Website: home-depot
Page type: order-tracking
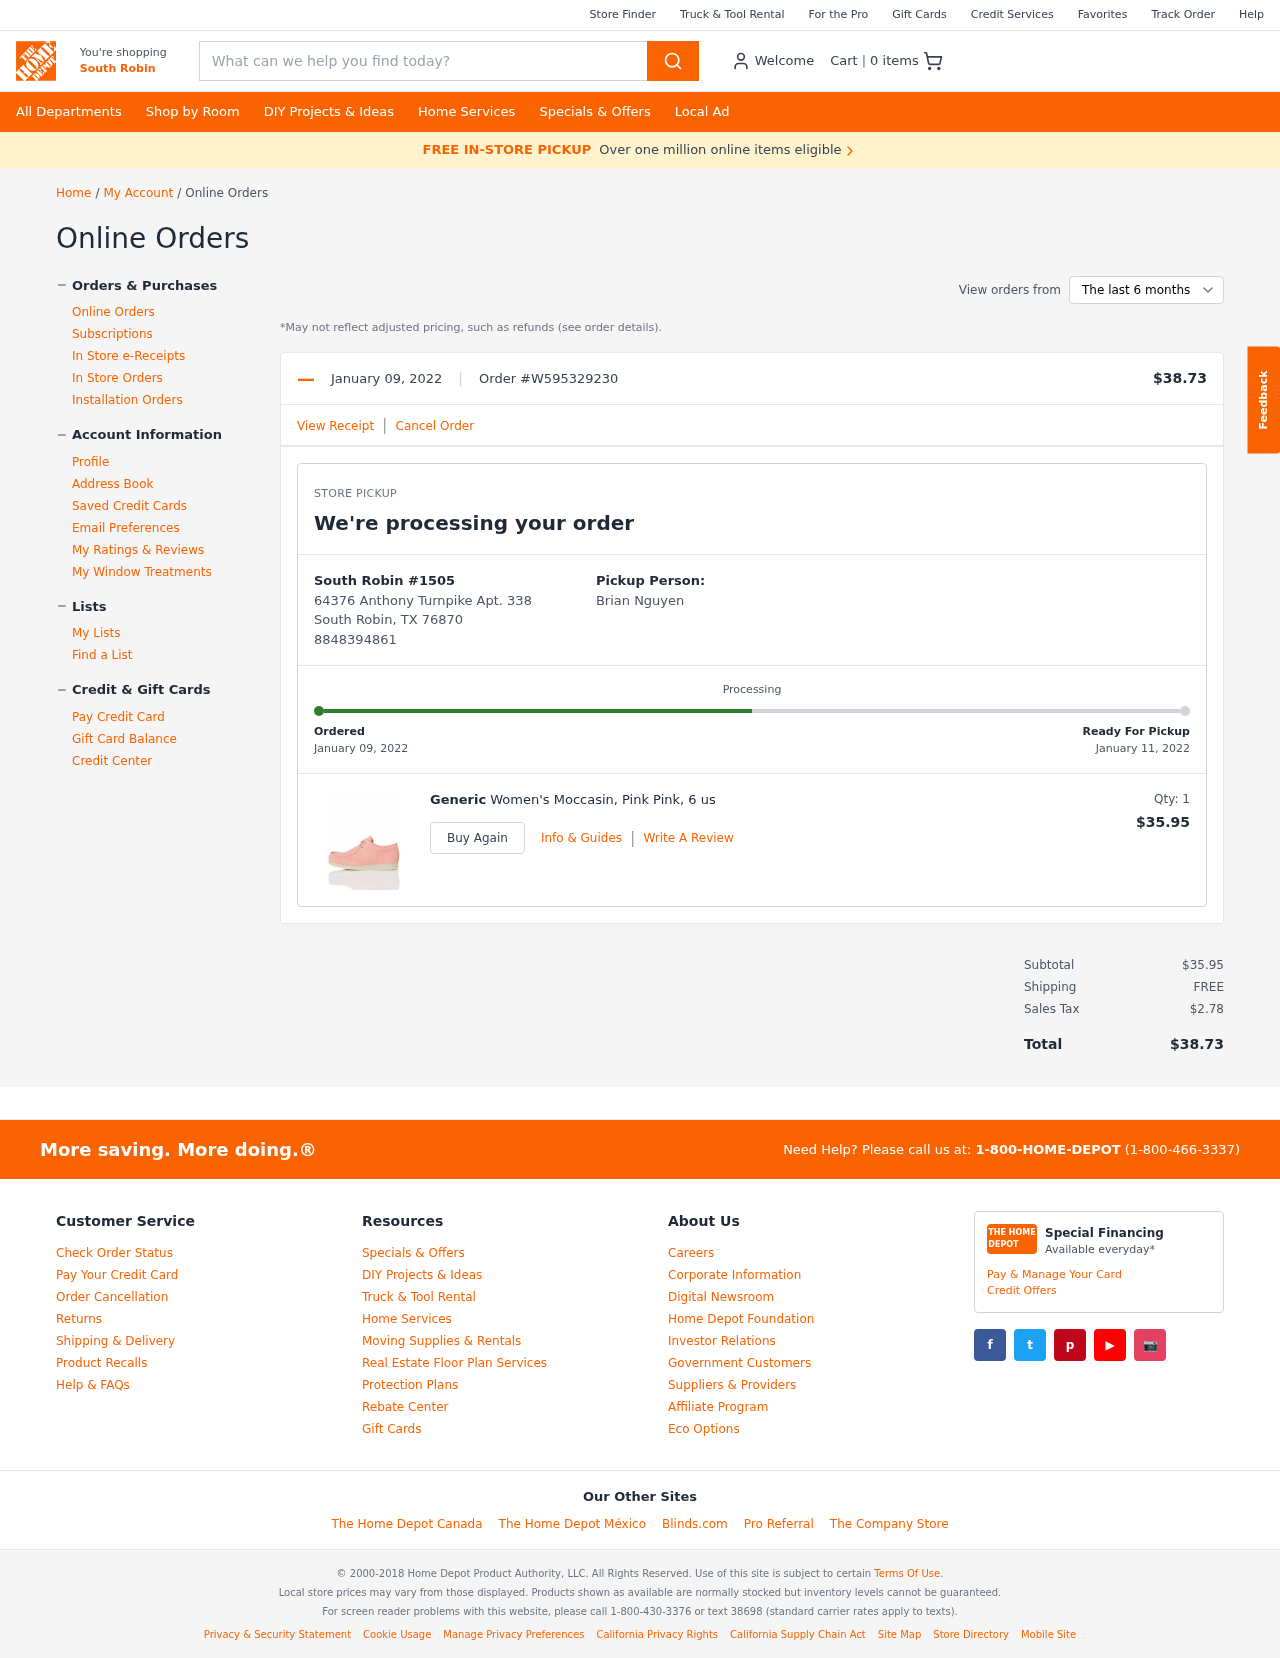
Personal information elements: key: PII_CITY
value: South Robin
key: PII_FULLNAME
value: Brian Nguyen
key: PII_LOCATION1_CITY
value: South Robin
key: PII_LOCATION1_STREET
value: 64376 Anthony Turnpike Apt. 338
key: PII_LOCATION1_CITY_STATE_ZIP
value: South Robin, TX 76870
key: PII_PHONE
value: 8848394861
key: PII_PHONE_LINE
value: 4861
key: PII_PHONE_SUFFIX
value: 4861
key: PII_PHONE2
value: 8848394861
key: PII_PHONE3
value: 8848394861
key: PII_PHONE_NUMERIC
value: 8848394861
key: PII_PHONE_LINE_NUMERIC
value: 4861
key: PII_PHONE_SUFFIX_NUMERIC
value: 4861
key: PII_PHONE2_NUMERIC
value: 8848394861
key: PII_PHONE3_NUMERIC
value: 8848394861
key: PII_PHONE_DIGITS
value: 8848394861
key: PII_PHONE_LAST4
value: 4861
Product elements: key: PRODUCT1_BRAND
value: Generic
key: PRODUCT1_NAME
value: Women's Moccasin, Pink Pink, 6 us
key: PRODUCT1_PRICE
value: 35.95
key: PRODUCT1_QUANTITY
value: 1
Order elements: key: ORDER_NUM_ITEMS
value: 0
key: ORDER_DATE
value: January 09, 2022
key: ORDER_ID
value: W595329230
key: ORDER_TOTAL
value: $38.73
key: ORDER_DATE2
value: January 09, 2022
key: ORDER_DELIVERY_DATE
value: January 11, 2022
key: ORDER_SUBTOTAL
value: $35.95
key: ORDER_SHIPPING_COST
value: FREE
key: ORDER_TAX
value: $2.78
Search elements: key: HEADER_SEARCH
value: What can we help you find today?